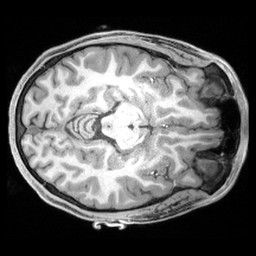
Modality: T1w
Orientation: axial
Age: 22
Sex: male
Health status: healthy
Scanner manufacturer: siemens
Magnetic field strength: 3 T
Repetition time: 2.4 s
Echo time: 0.00194 s